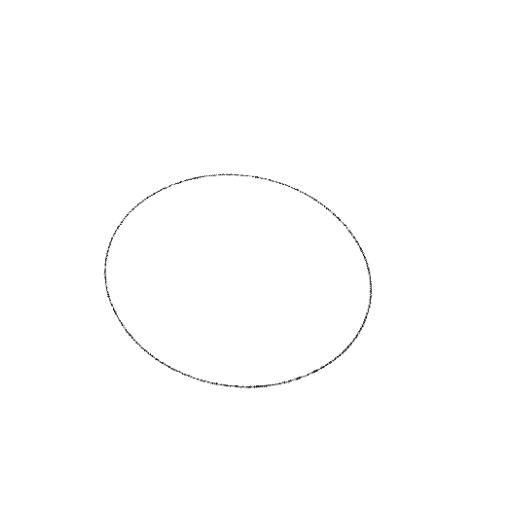
Crossing number: 0